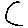
Label: moon